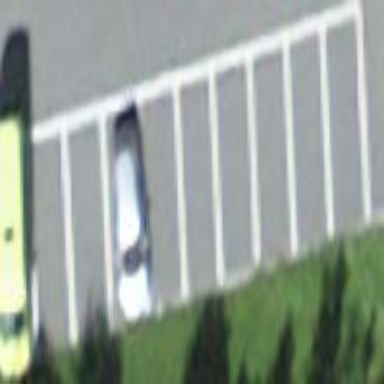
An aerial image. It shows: Parking available on the street side.